Brain MRI, modality: hrT2
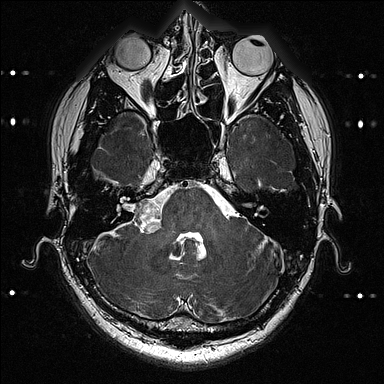